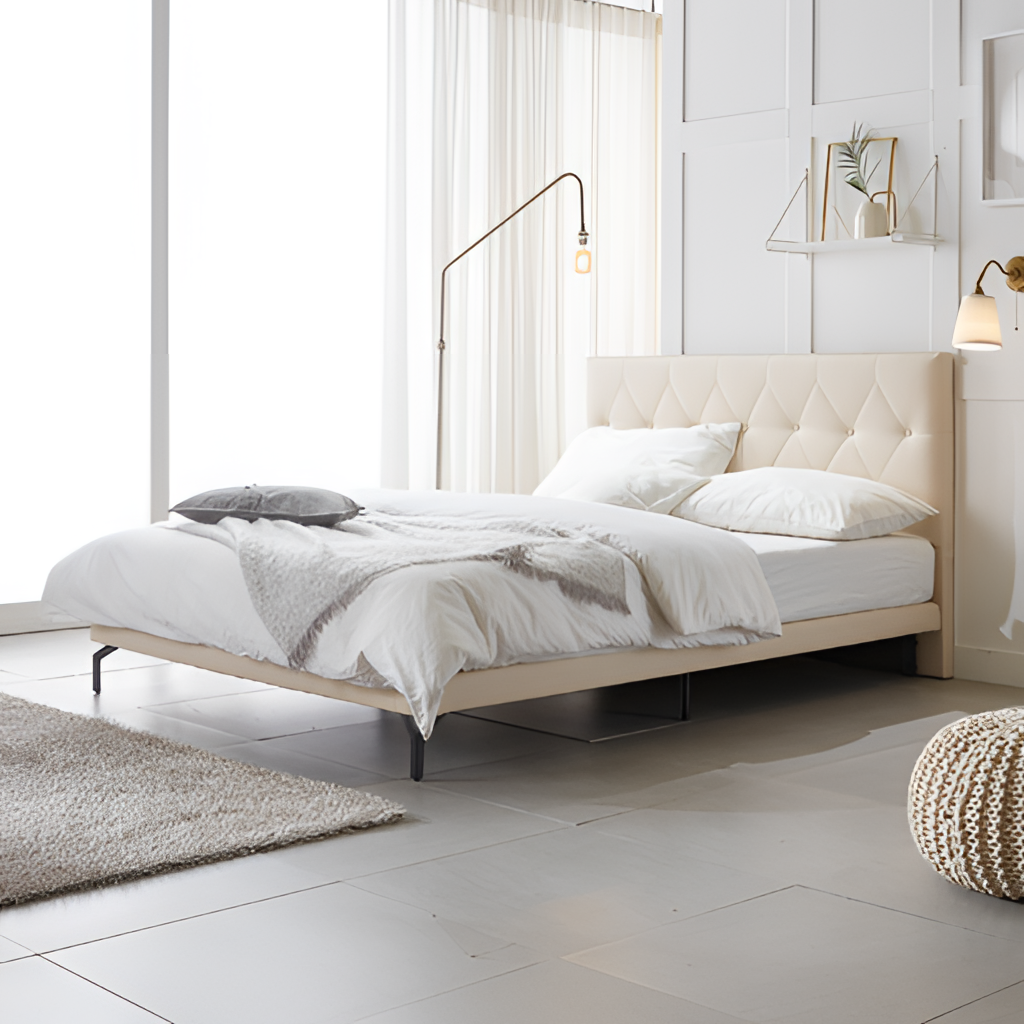
bedroom, leather bed, contemporary, white paint wallpaper, with solid pattern, tile flooring, with large square pattern